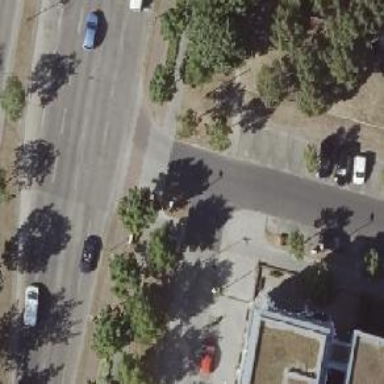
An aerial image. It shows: Residential road with asphalt surface.